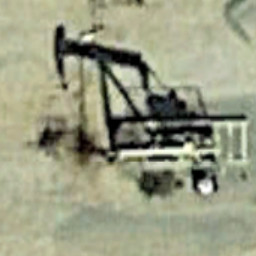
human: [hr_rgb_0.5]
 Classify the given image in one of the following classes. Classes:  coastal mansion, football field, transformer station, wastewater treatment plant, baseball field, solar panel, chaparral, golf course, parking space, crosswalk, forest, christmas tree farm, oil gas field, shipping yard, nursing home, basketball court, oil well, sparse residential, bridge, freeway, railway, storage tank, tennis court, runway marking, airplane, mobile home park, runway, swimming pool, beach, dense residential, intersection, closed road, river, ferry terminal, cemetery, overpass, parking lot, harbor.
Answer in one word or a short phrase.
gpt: oil well